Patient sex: M
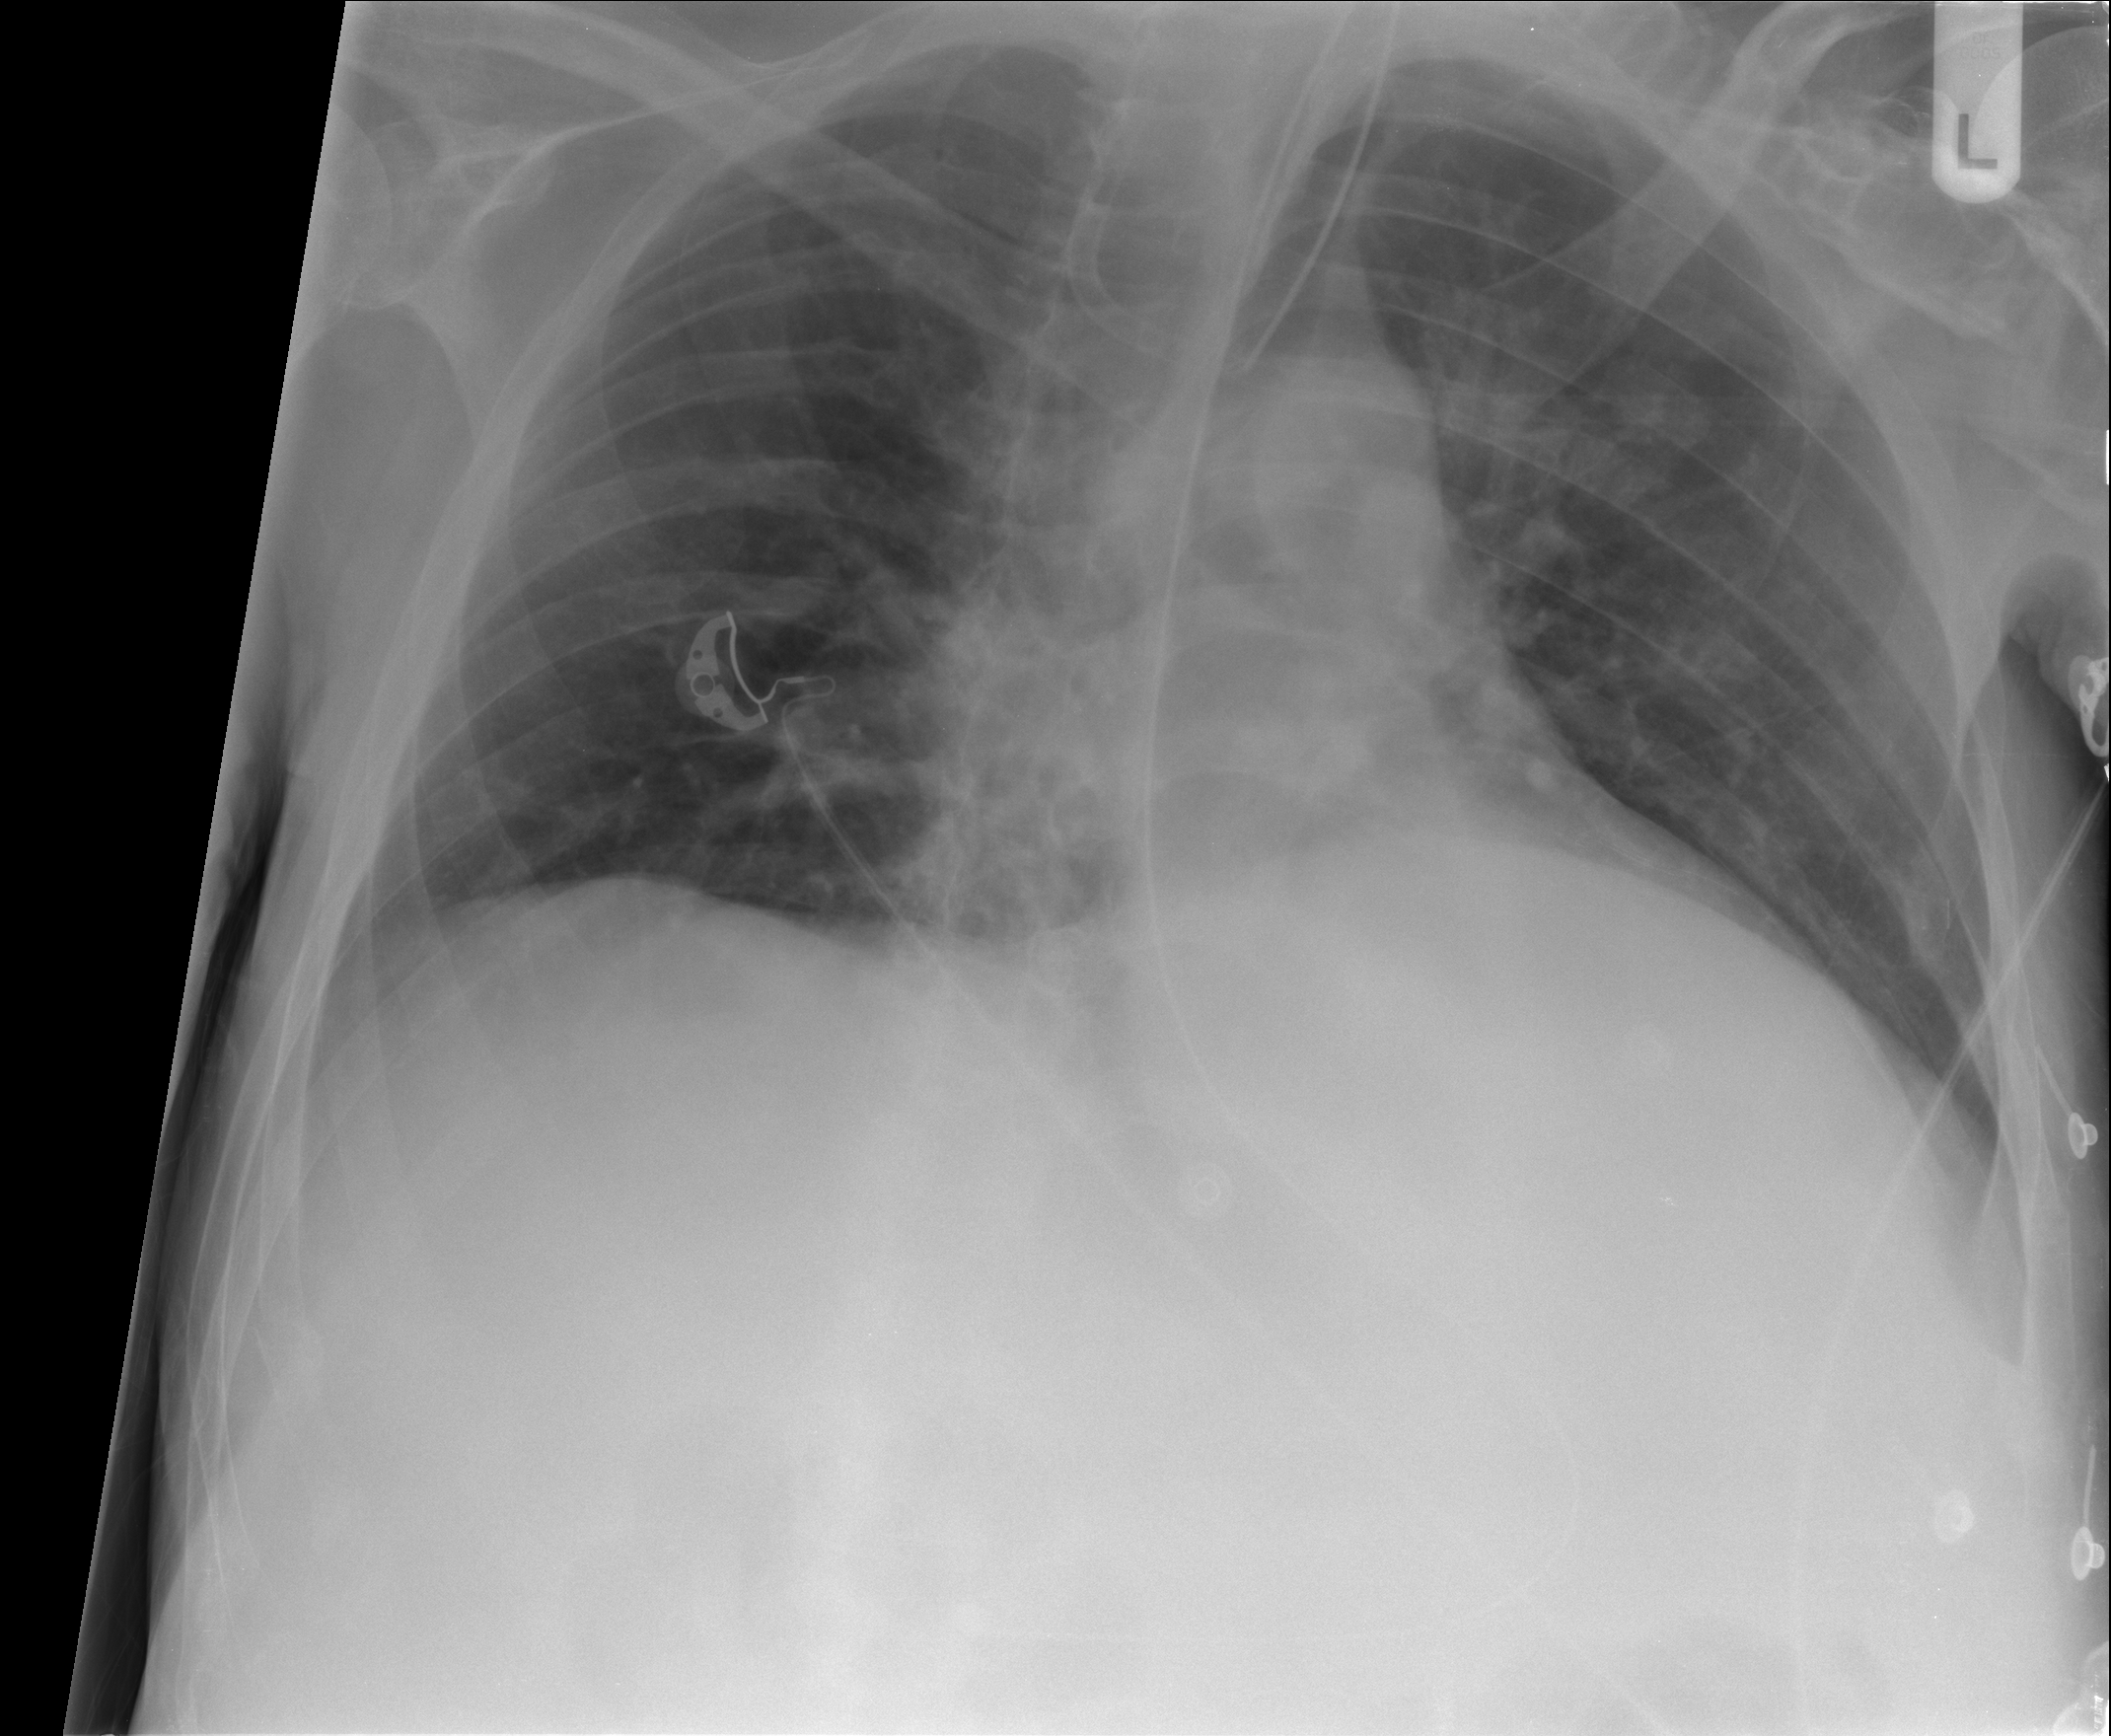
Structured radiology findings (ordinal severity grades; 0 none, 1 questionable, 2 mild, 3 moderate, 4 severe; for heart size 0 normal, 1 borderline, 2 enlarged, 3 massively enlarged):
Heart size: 0
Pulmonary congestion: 0
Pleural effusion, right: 0
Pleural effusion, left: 1
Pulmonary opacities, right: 0
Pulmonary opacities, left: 0
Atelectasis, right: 0
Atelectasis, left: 0